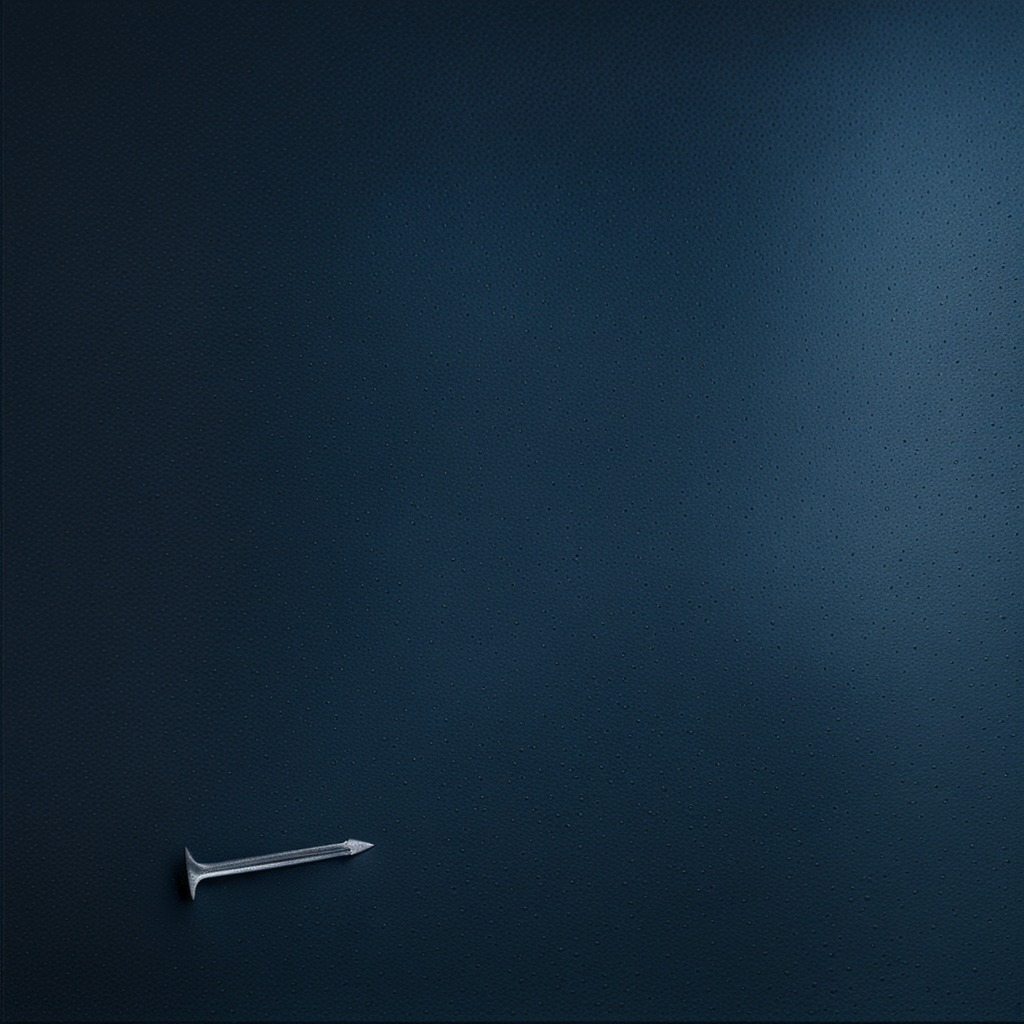
An iron nail lies on a clean granite tabletop covered with a blue rubber mat inside a workshop at night dim ambient light soft shadows worn but beneath the mat